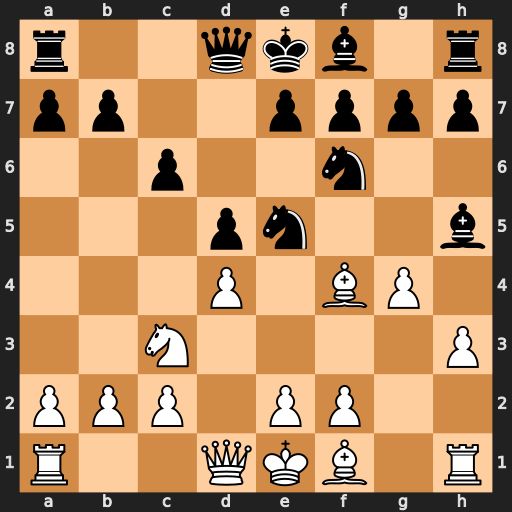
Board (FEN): r2qkb1r/pp2pppp/2p2n2/3pn2b/3P1BP1/2N4P/PPP1PP2/R2QKB1R
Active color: w
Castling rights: KQkq
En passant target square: -
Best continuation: dxe5 Bg6 exf6